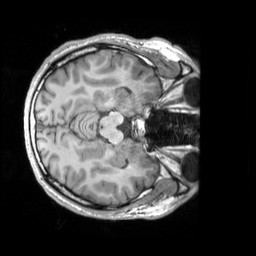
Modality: T1w
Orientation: axial
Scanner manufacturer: siemens
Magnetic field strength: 3 T
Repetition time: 2.25 s
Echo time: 0.00306 s